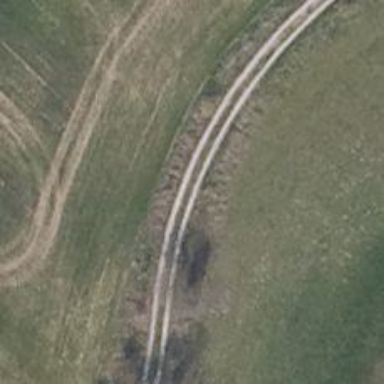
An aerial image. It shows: Sandy track road with grade4 tracktype.